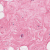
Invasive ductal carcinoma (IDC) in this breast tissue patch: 0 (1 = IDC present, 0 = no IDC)